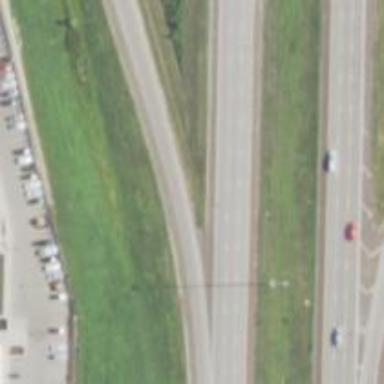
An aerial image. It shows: Asphalt motorway link.